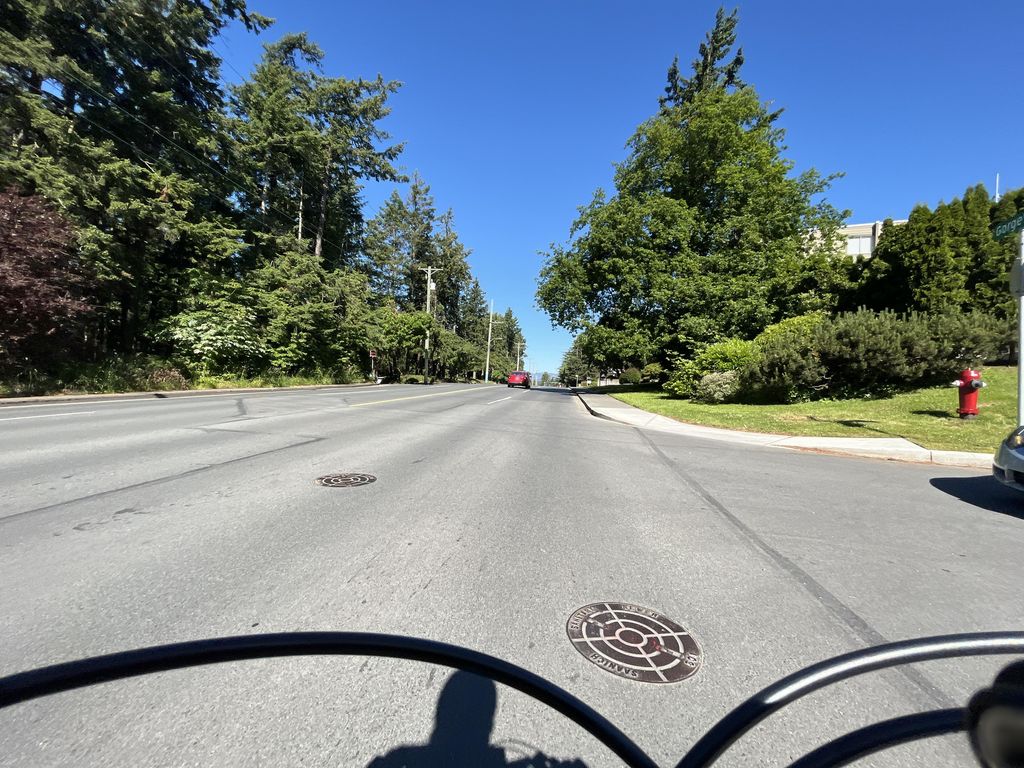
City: victoria